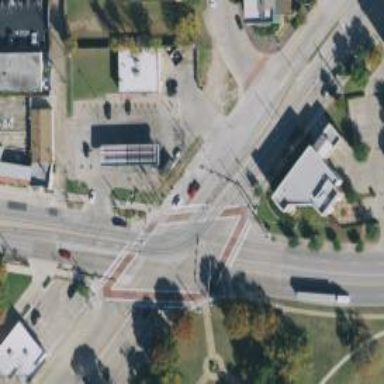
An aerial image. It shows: Crossing for the railway.